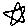
Label: star